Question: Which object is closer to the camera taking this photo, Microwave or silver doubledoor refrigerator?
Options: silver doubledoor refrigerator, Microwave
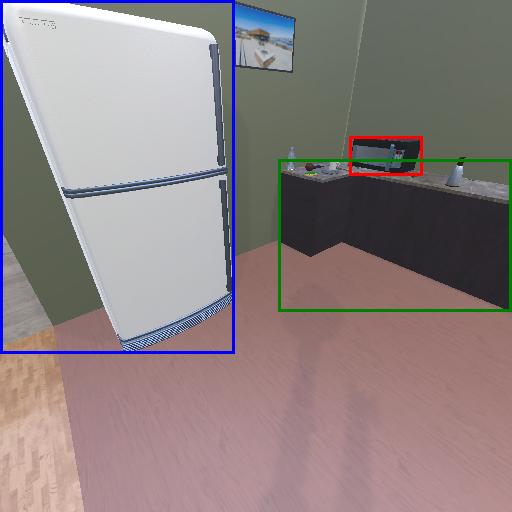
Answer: silver doubledoor refrigerator